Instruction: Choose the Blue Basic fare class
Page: flights
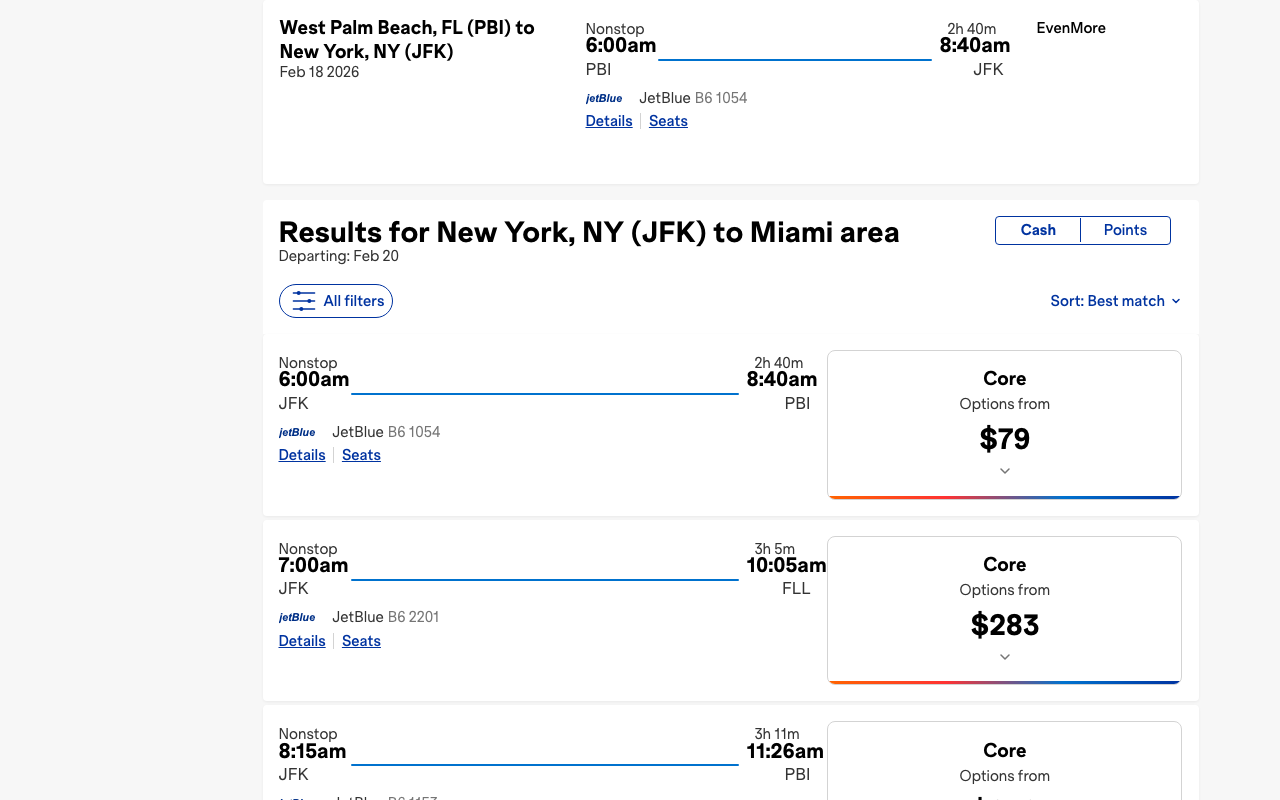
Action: click